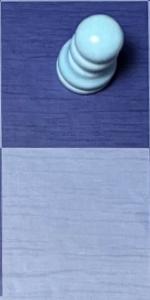
Label: Empty